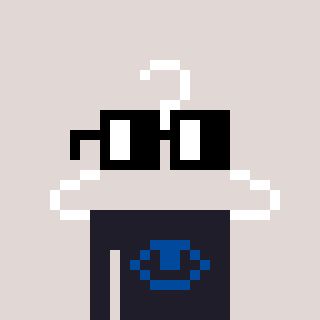
a pixel art character with square black glasses, a hanger-shaped head and a grayscale-colored body on a warm background